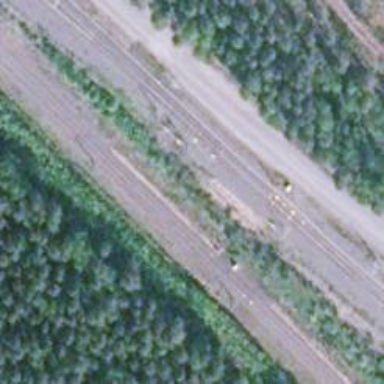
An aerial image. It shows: Railway track with continuous electrified contact line.